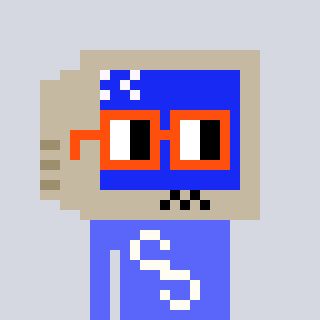
a pixel art character with square orange glasses, a old monitor-shaped head and a purple-colored body on a cool background